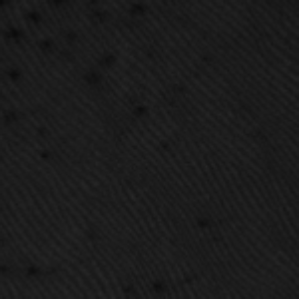
Label: frost